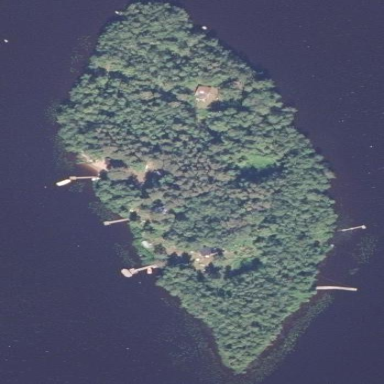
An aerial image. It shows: Islet covered with woodland.